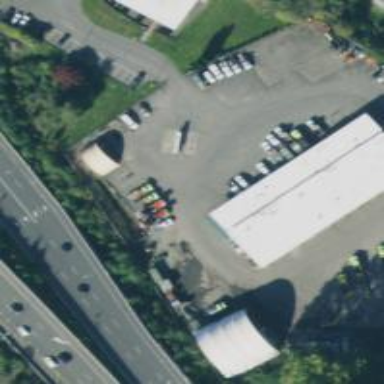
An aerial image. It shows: Industrial building.